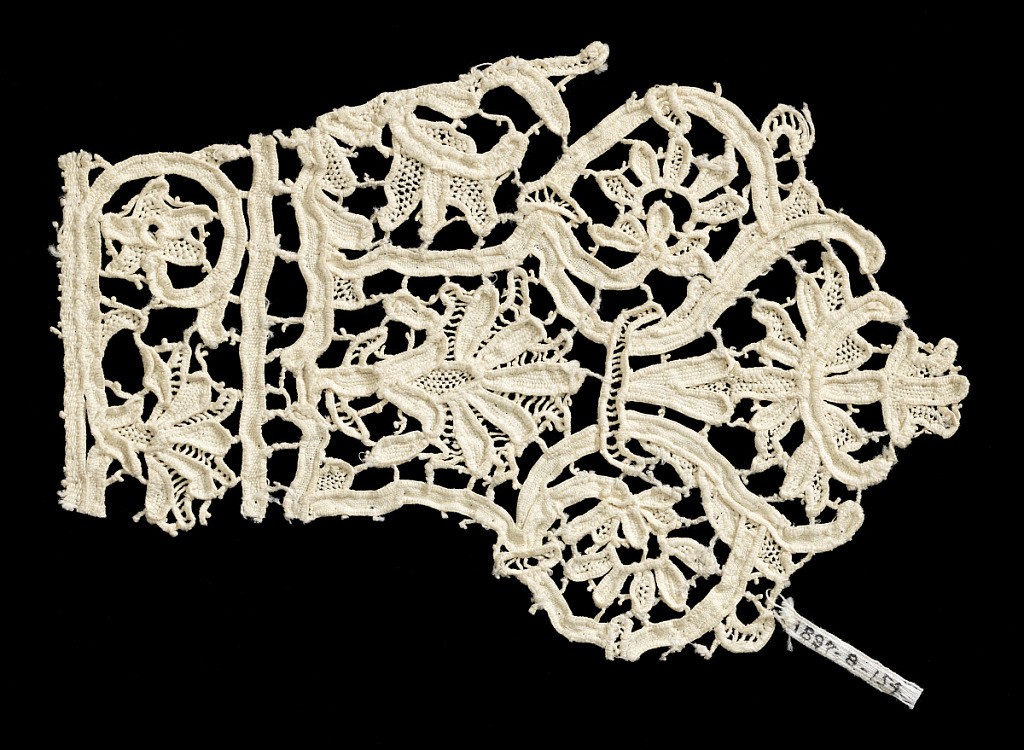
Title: Fragment
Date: late 17th century
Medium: linen Technique: lace of premade tape with needlework fillings
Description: Bobbin-made tape, buttonholed along edges, forms outlines for scrolling symmetrical floral design. Details filled in with needle lace stitches and connecting picoted bars. Sometimes referred to as mezzo punto.